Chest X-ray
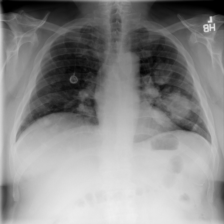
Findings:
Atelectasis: negative
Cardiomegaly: negative
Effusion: negative
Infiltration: negative
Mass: negative
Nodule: negative
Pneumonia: negative
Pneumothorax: negative
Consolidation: negative
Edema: negative
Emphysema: negative
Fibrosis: negative
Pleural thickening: negative
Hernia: negative